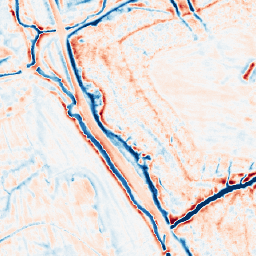
Category: edge_preserving
Decomposition family: bilateral
Decomposition parameters: d: 15
sigma_color: 50
sigma_space: 150
Upsampling method: area
Upsampling parameters: scale: 2
Upsampling scale: 2